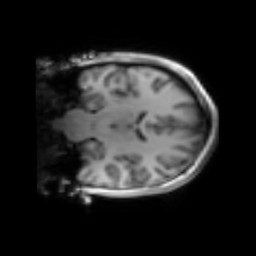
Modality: inplaneT1
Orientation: coronal
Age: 20
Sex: female
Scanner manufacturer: siemens
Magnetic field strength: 3 T
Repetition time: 1.2 s
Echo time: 0.00251 s